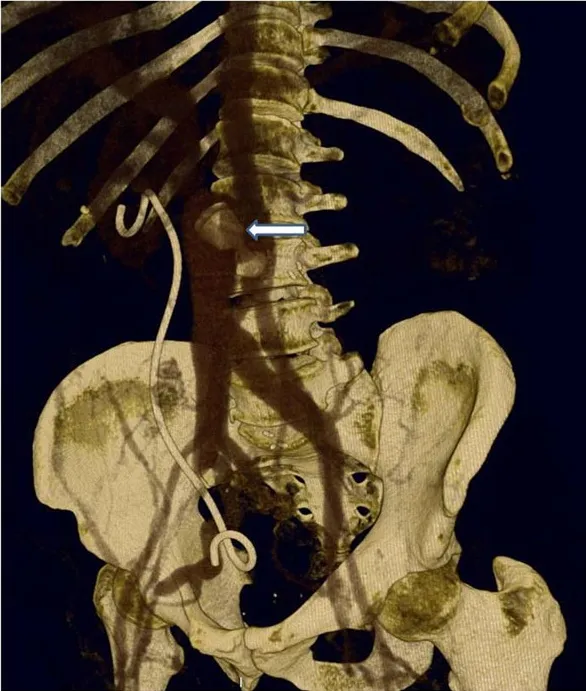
The CT scan at 1 month follow-up after vascular plug implantation showed recurrence of the aorto-caval communication. The Amplatzer vascular plug, still in correct position, was not able to halt the fistulous communication.
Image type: radiology (ct)